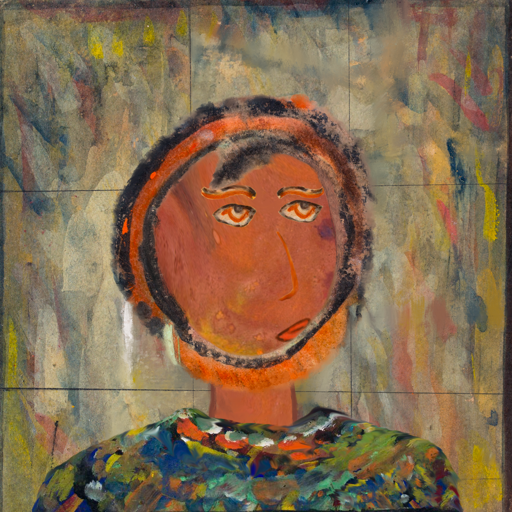
Background: GypsyMother, Head And Neck Side: Mother_And_Son_Son, Face Side: Experience, Bust: An_Impression, Hair Side: Childish, Head Accessory: Blank, Second Necklace: Blank, Necklace: Blank, Baby: Blank